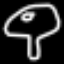
Label: mushroom